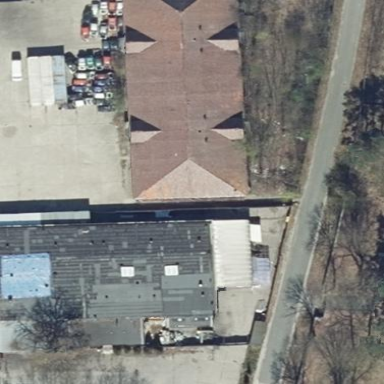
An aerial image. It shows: Industrial building.